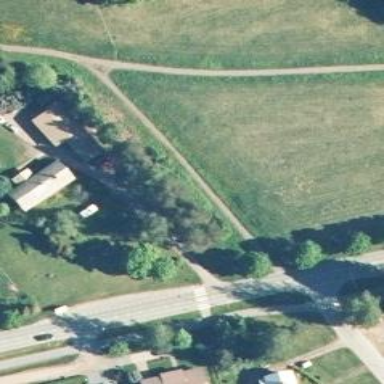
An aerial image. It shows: Driveway.